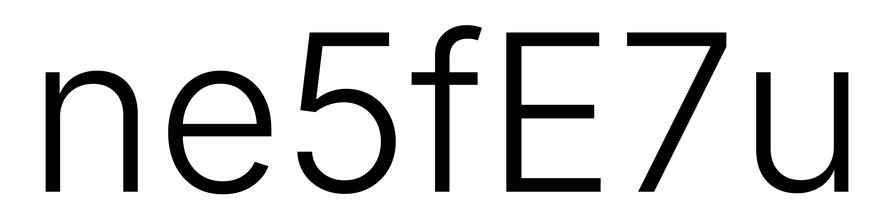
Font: Inter_Light